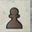
Piece: bP